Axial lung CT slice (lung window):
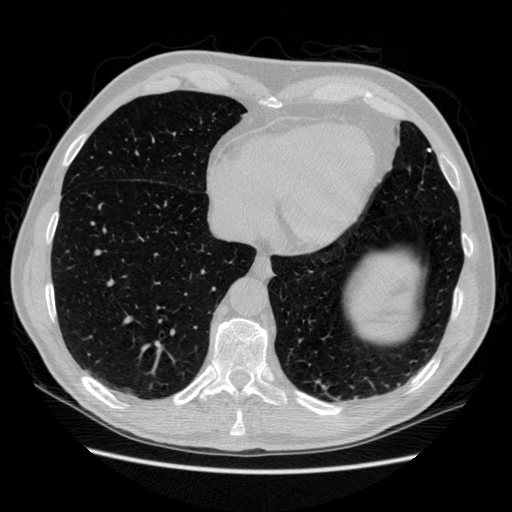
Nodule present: no